Question: Been searching this for a while now.
Want to be able to trigger the KeyPress event of my Textbox, but I'm not able to.
I've been searching for a while now, saw things as 'add system.windows.forms dll'.. So I added to the top of my page:
'''
Imports System.Windows.Forms
'''
But still the same error..'
I'm working here with 'Microsoft Visual Studio Express 2012 for Web' and I'm creating a normal aspx-website. Is this not possible here to trigger that event or am I missing something?
I'm able to trigger the 'textchanged' event, but that's not what I'm looking for because that seems only to trigger my function when the textbox lost the focus..

A little help here please..
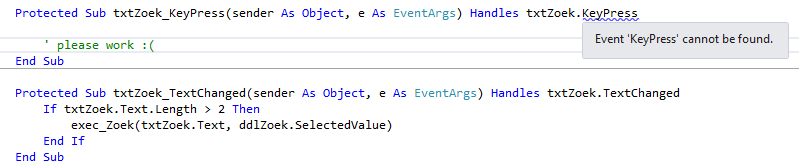
Answer: There is no KeyPress event when you're working with an ASP.NET program. If you look at the articles returned from <URL> then you will see that they use JavaScript on the client.
Depending on why you want to intercept every keypress, you may be able to implement the desired functionality in JavaScript. You use AJAX to send a message to the server every time a key is pressed, but the user experience of relatively slow typing or things happening out of sync with what they are typing could be undesirable.
You should remove the reference to System.Windows.Forms.